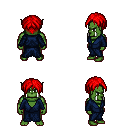
a pixel art fantasy rpg character, male body template, orc, green skin, blue robe, red pants, red parted hairstyle, four views (front, back, left, right), 2x2 character sprite sheet, small pixel art, hard edges, no anti-aliasing